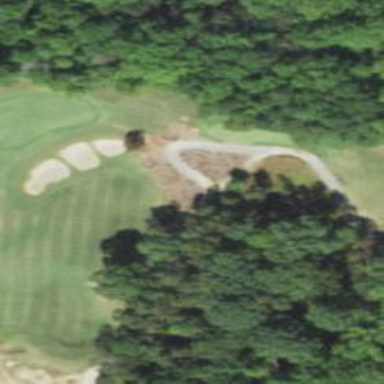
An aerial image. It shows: Path designated for golf carts.